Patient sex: M
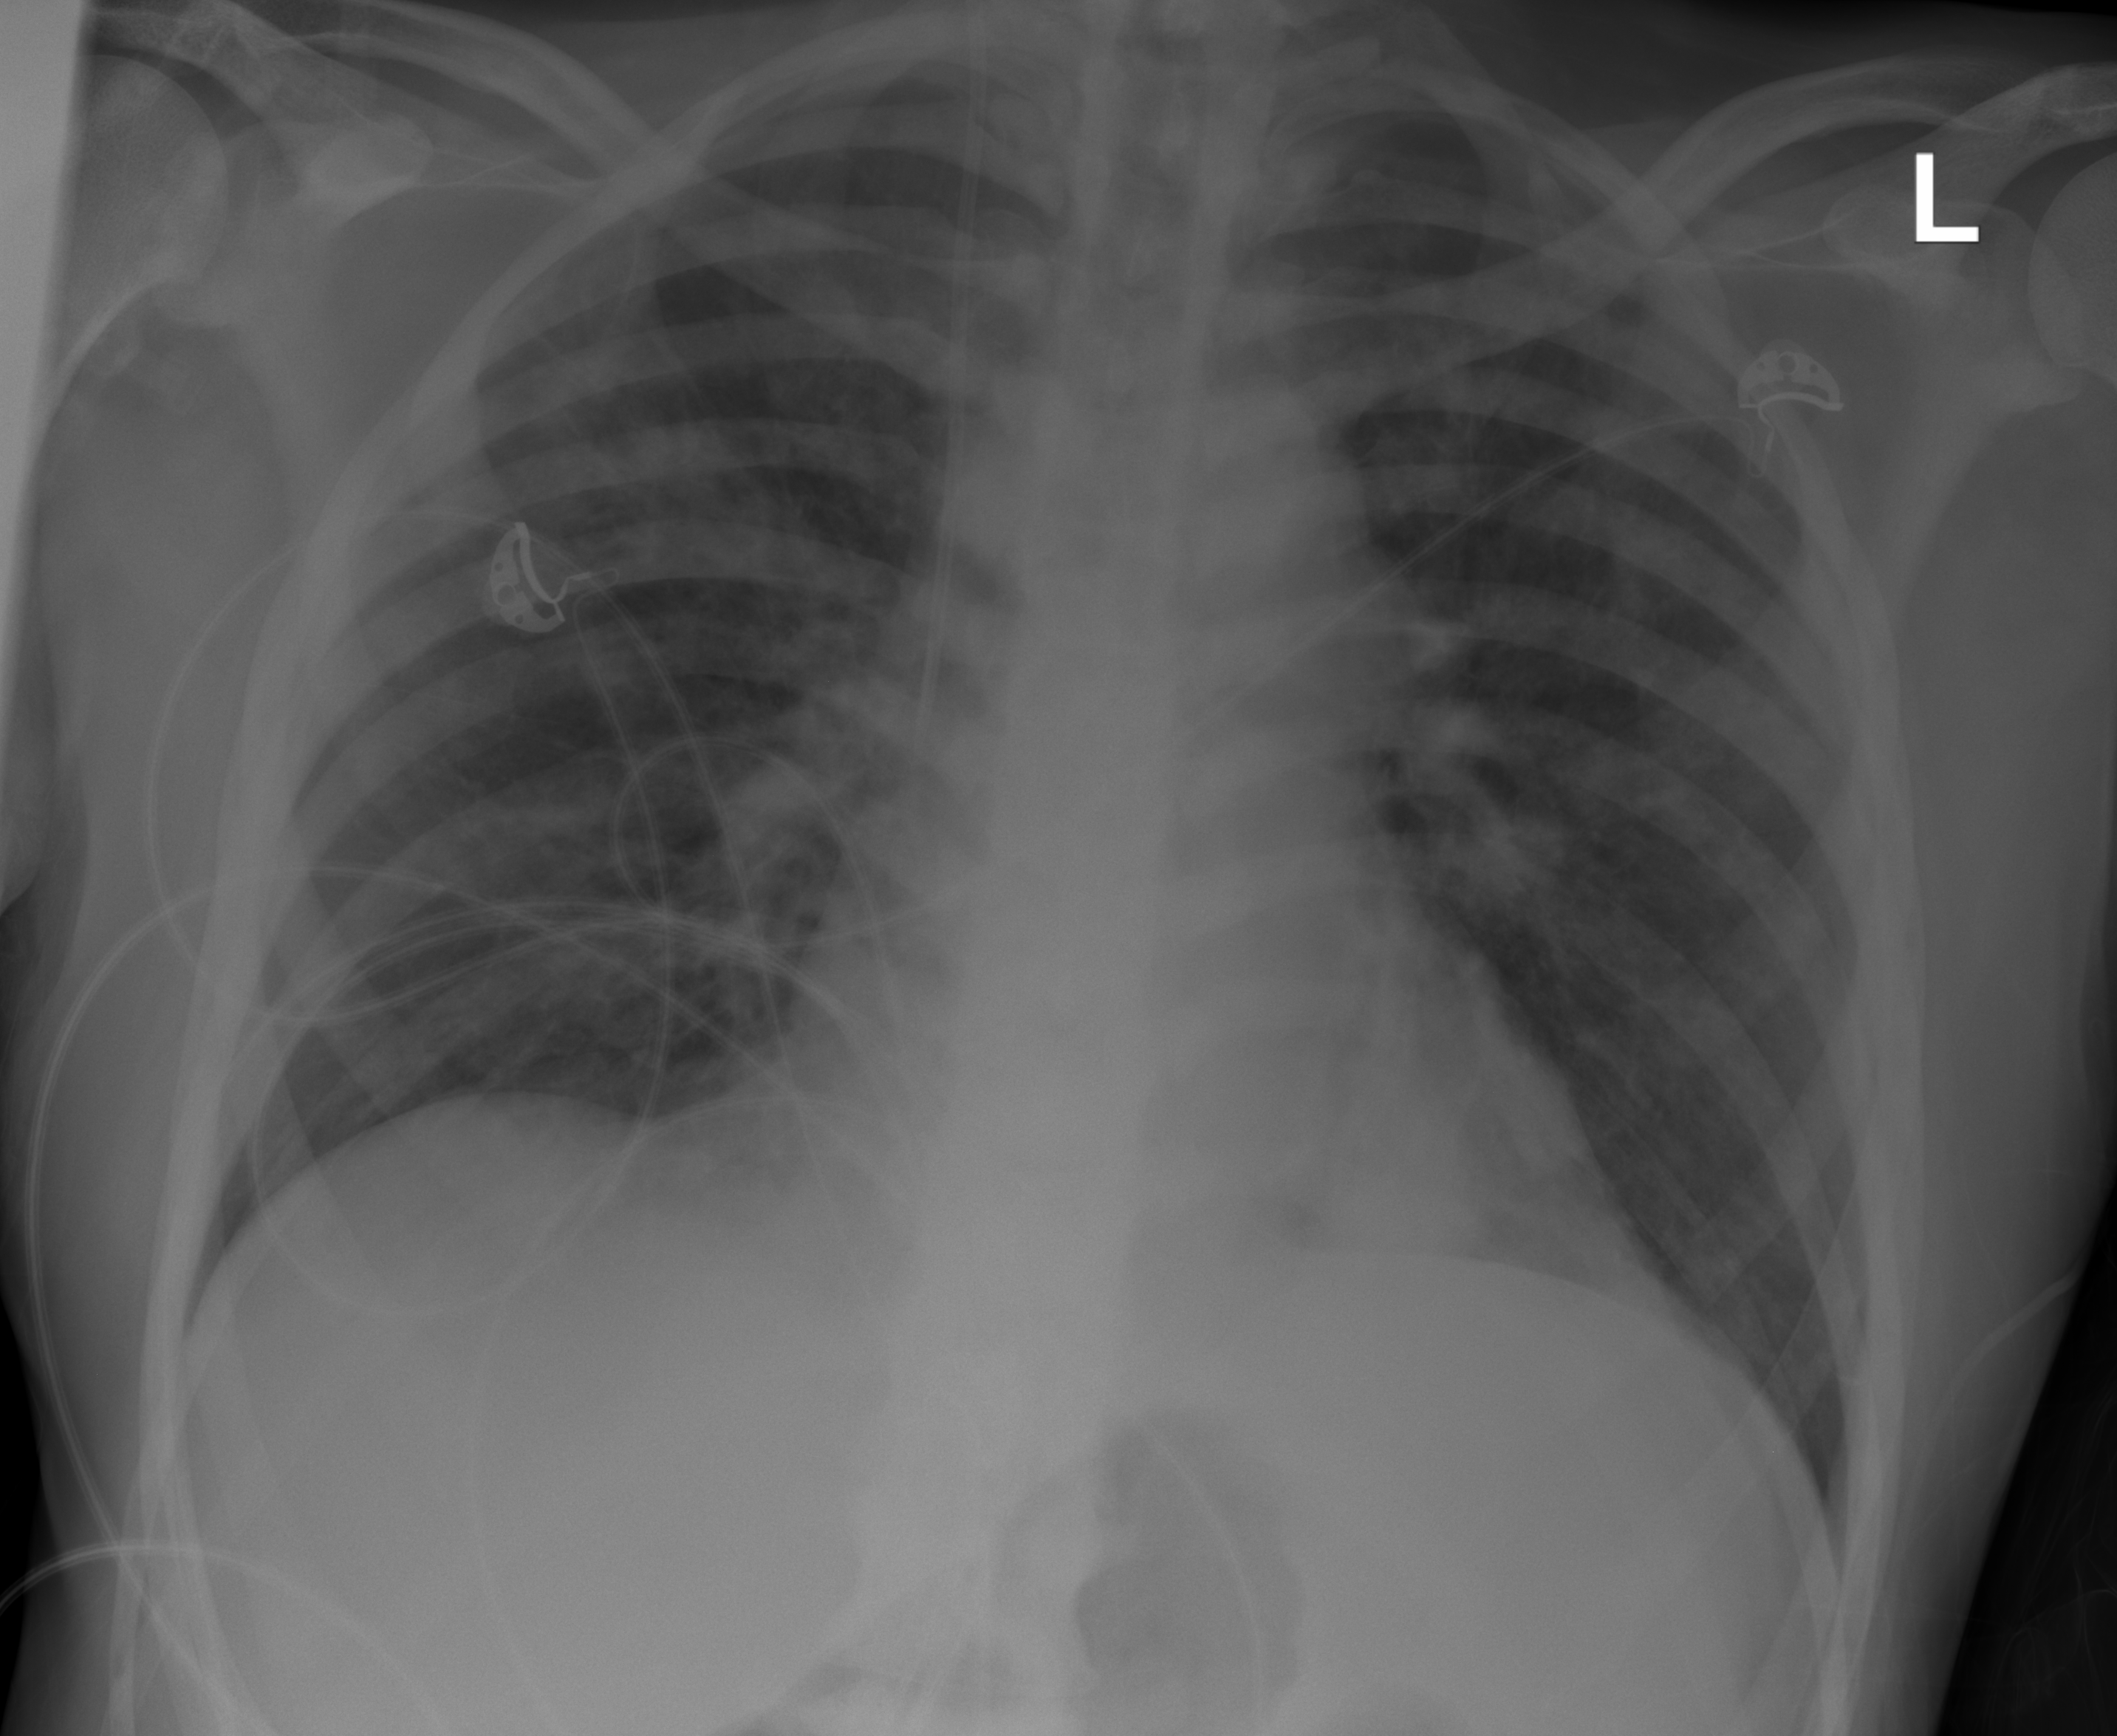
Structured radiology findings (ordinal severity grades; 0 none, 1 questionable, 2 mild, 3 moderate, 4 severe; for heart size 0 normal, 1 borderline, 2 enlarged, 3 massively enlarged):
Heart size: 0
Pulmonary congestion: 0
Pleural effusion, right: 0
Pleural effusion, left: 0
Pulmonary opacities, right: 2
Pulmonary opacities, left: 0
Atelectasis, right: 0
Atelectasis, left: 0